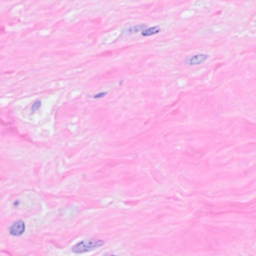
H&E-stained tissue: Breast